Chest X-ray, AP view. Patient: 43 years old, sex M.
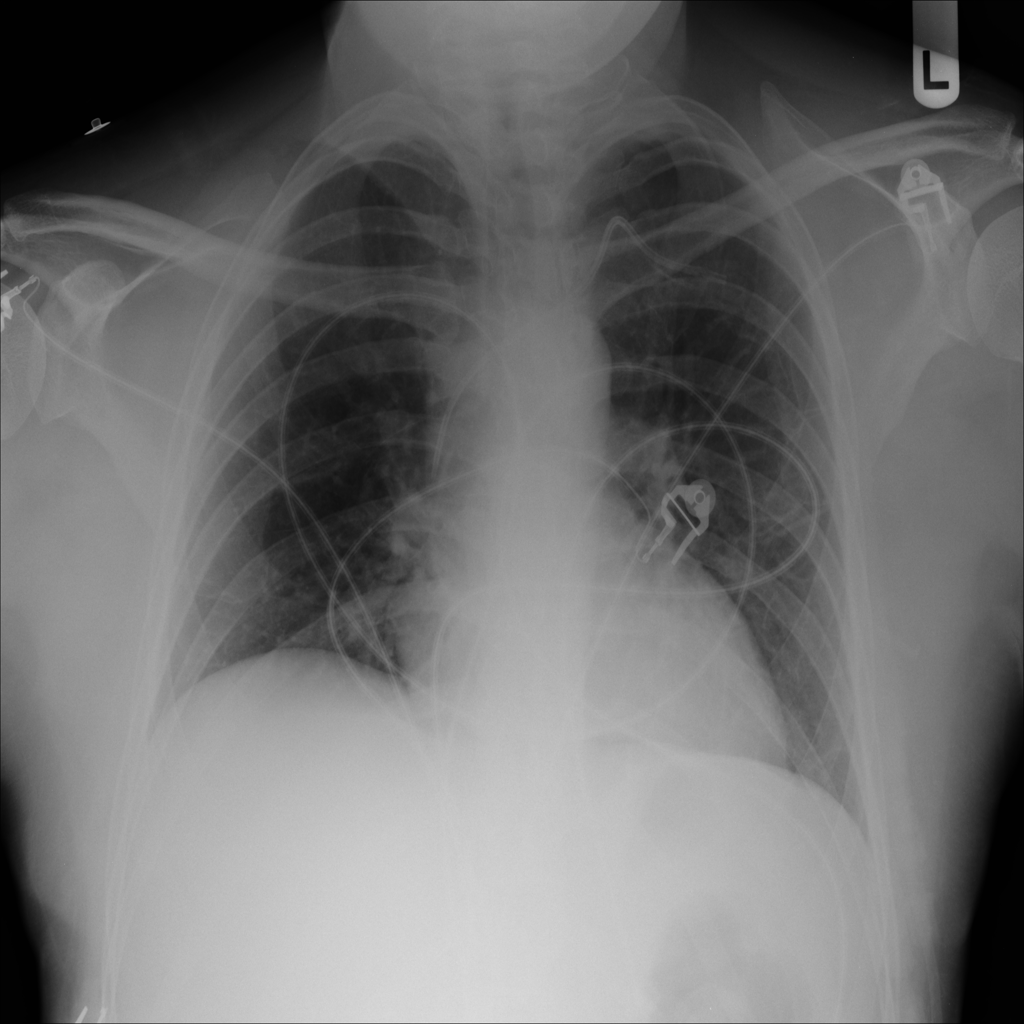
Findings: Atelectasis